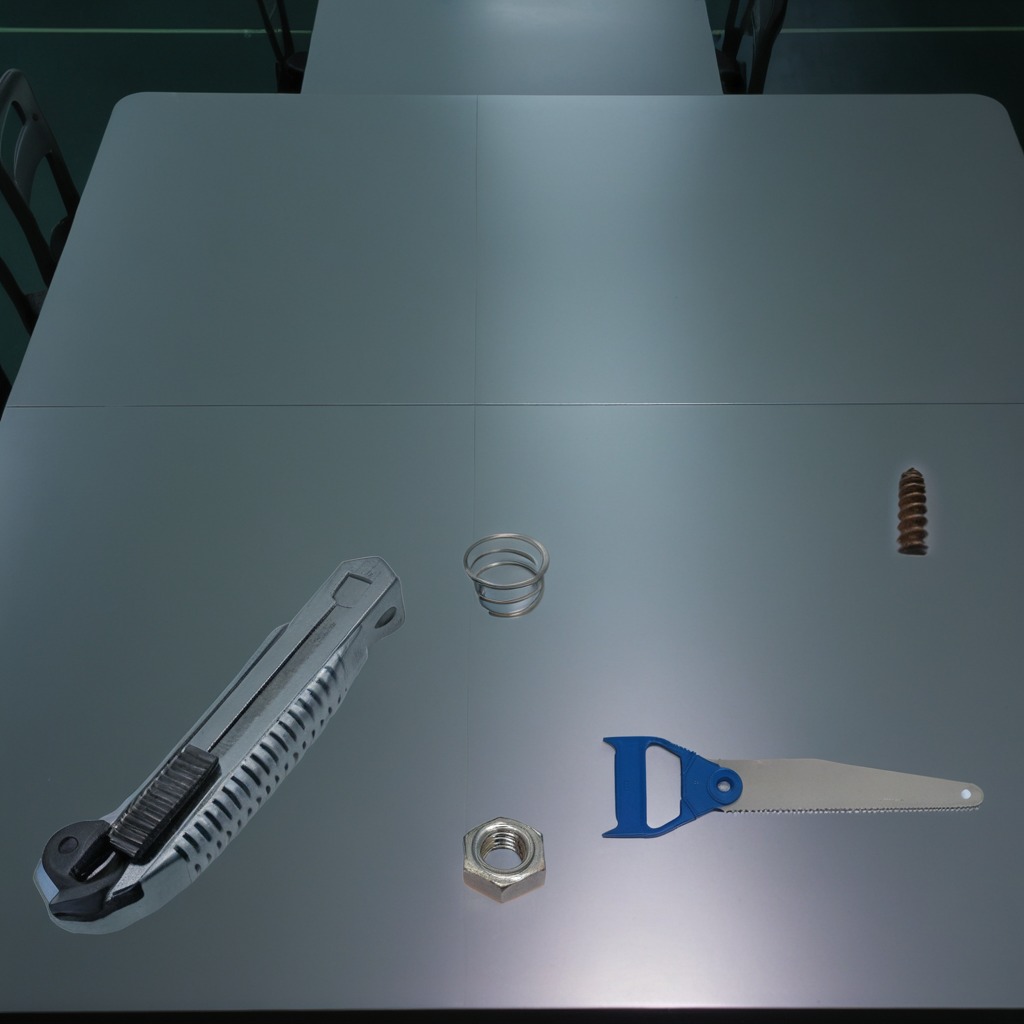
A utility knife, a metal machine screw, a coiled metal spring, a handheld metal saw, and a metal nut are lying on a clean empty table in a railway signal maintenance room lit by harsh overhead fluorescents.